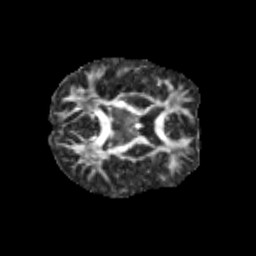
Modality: FA
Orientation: axial
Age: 11
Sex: male
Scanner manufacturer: siemens
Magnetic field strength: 3 T
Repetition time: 3.8 s
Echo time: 0.07 s